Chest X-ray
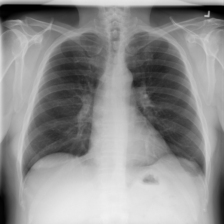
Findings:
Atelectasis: negative
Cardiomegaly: negative
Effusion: negative
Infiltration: negative
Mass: negative
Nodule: negative
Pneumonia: negative
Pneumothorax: negative
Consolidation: negative
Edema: negative
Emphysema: negative
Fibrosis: negative
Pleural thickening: negative
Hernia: negative